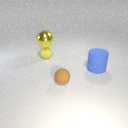
small brown rubber sphere in front of small yellow rubber sphere